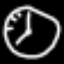
Label: clock